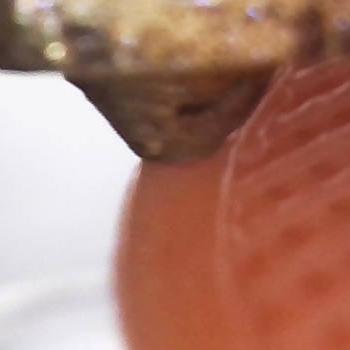
Flow rate: 265%